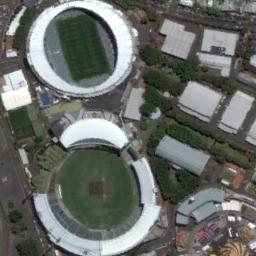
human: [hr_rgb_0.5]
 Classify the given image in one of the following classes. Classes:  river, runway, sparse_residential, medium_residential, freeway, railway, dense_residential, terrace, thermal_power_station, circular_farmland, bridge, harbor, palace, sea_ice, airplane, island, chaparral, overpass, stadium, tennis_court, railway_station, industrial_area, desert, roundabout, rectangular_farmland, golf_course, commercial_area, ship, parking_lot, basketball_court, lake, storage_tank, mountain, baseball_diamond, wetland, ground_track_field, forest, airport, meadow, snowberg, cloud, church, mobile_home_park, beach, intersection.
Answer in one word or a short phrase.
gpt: stadium